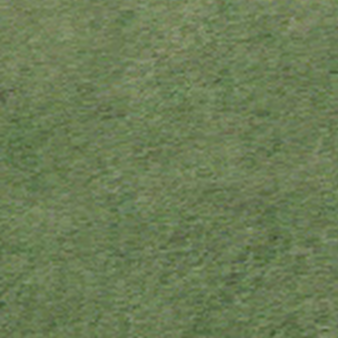
Label: other